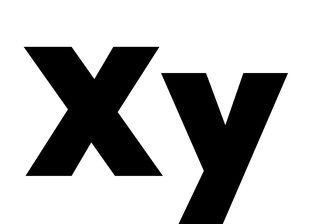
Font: Poppins-Black